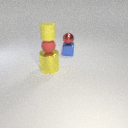
small blue metal cube below small red metal sphere